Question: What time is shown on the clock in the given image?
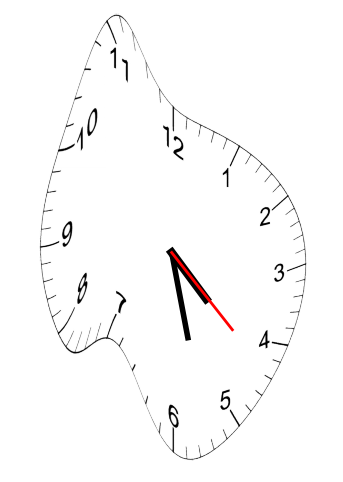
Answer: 04:27:22